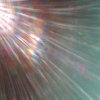
Label: sunburn